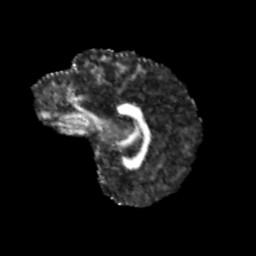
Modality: FA
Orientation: sagittal
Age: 11
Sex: female
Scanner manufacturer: siemens
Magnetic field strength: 3 T
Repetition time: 3.8 s
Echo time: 0.07 s